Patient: sex F, age 70
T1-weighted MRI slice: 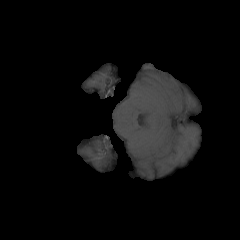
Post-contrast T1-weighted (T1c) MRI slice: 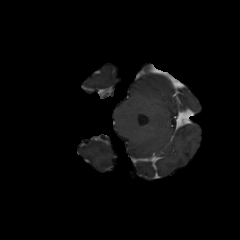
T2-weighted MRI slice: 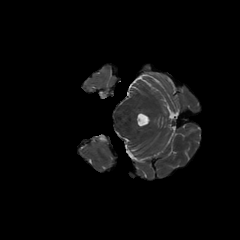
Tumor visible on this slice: no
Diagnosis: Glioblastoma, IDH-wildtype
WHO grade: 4